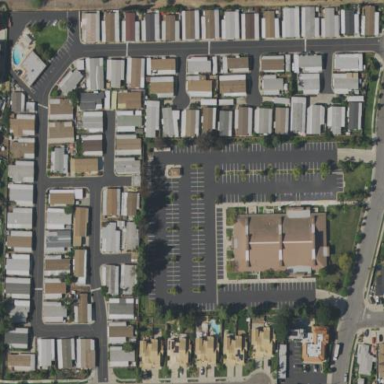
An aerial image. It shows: Residential area known as trailer park.